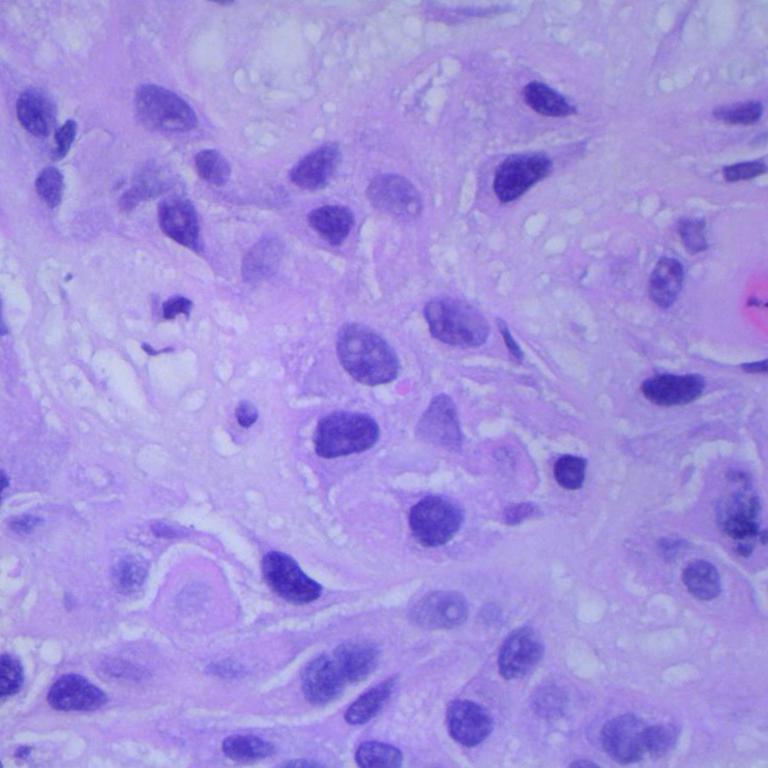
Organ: lung
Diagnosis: squamous carcinomas